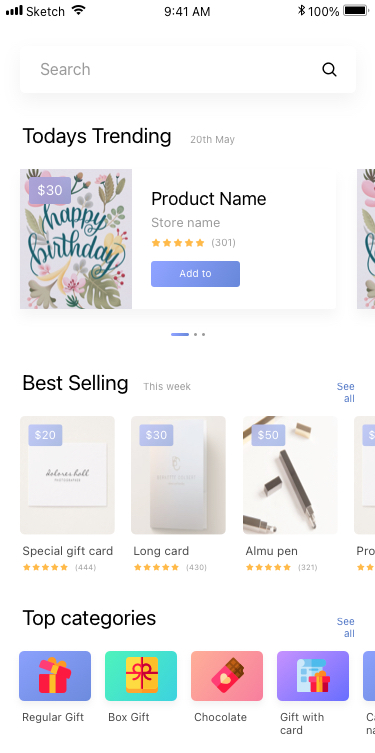
Text in this UI design:
Todays Trending
20th May
Best Selling
This week
See all
Top categories
See all
Search